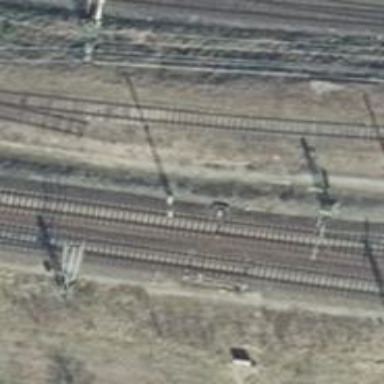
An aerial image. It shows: Railway switch.